Interaction volume radius: 10 \u00c5
Interaction volume height: 25 \u00c5
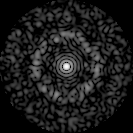
Disorder parameter: 0.8581